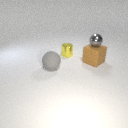
large brown rubber cube behind large gray rubber sphere